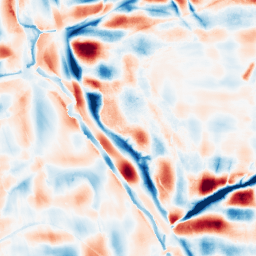
Category: wavelet
Decomposition family: wavelet_dwt
Decomposition parameters: wavelet: db4
level: 5
Upsampling method: lanczos
Upsampling parameters: scale: 8
Upsampling scale: 8